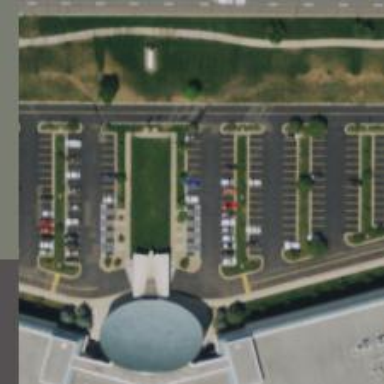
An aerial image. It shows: Parking space.